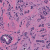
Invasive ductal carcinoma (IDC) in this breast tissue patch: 1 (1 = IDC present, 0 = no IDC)